Field crop: maize
Growth stage: 1
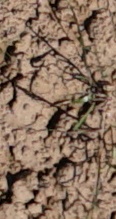
Species: lolium